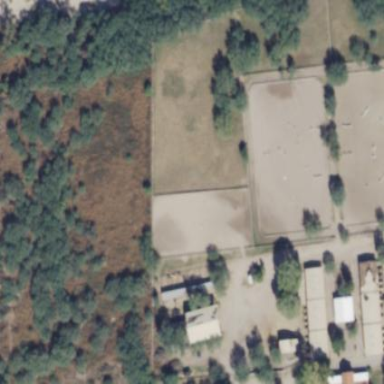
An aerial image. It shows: Equestrian pitch for leisure land use.